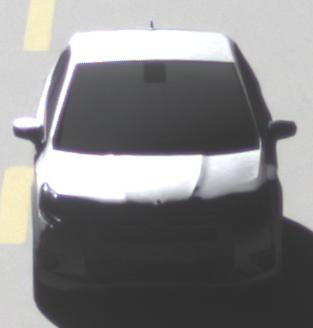
Make: Citroen
Model: DS 4 VTi 120
Detailed model: DS 4
Model produced from: 2011/05
Model produced until: 2015/01
Doors: 5
Color: white
Road condition: dry road
Daytime: morning or afternoon
Contrast: high contrast